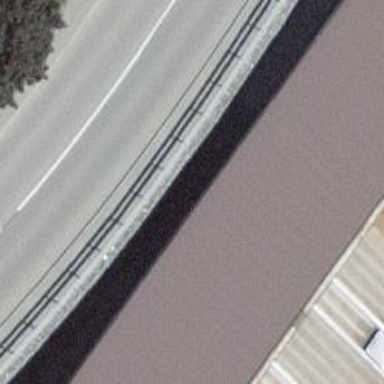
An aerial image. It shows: Guard rail.